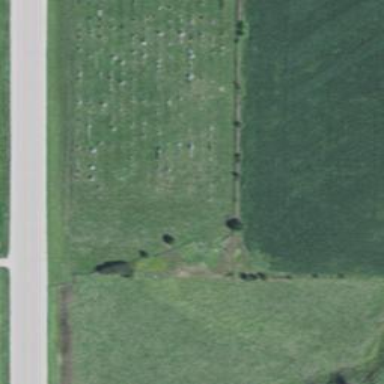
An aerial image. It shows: Cemetery.